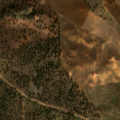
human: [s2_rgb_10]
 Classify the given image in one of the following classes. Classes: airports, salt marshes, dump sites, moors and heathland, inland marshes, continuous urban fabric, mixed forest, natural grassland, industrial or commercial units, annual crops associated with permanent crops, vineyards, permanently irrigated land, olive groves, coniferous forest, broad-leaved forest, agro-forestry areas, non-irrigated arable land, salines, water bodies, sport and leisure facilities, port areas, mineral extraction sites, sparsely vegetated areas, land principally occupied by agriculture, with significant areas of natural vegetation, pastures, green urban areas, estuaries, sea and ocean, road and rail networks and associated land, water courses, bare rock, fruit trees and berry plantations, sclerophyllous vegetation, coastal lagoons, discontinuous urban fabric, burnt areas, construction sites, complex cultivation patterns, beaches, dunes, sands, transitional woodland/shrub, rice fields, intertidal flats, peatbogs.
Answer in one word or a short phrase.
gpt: non-irrigated arable land, agro-forestry areas